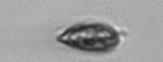
Label: Prorocentrum_triestinum